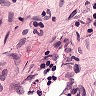
Metastatic tissue present: no